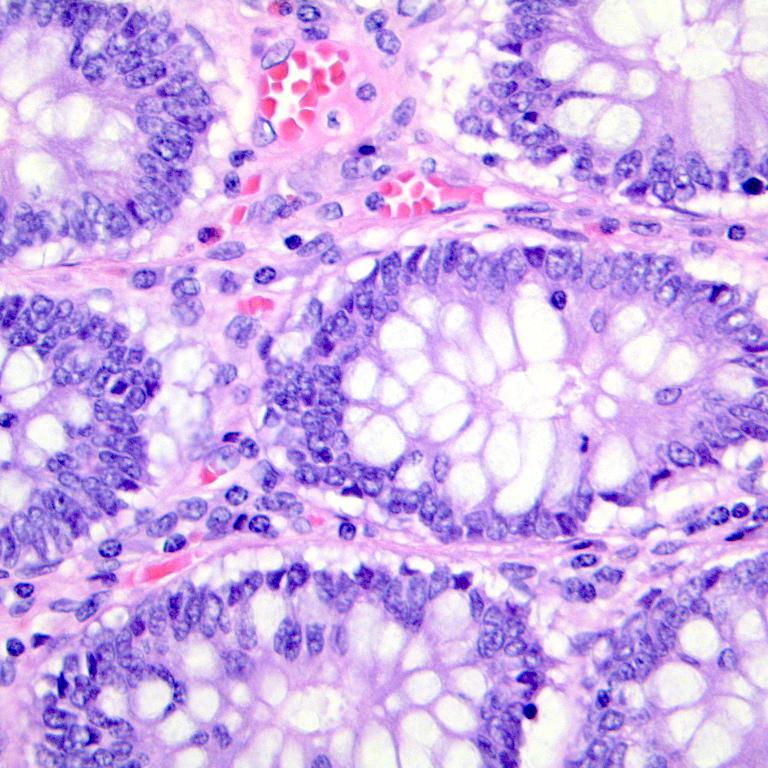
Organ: colon
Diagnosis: benign